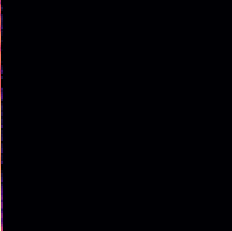
Sound class: Helicopter